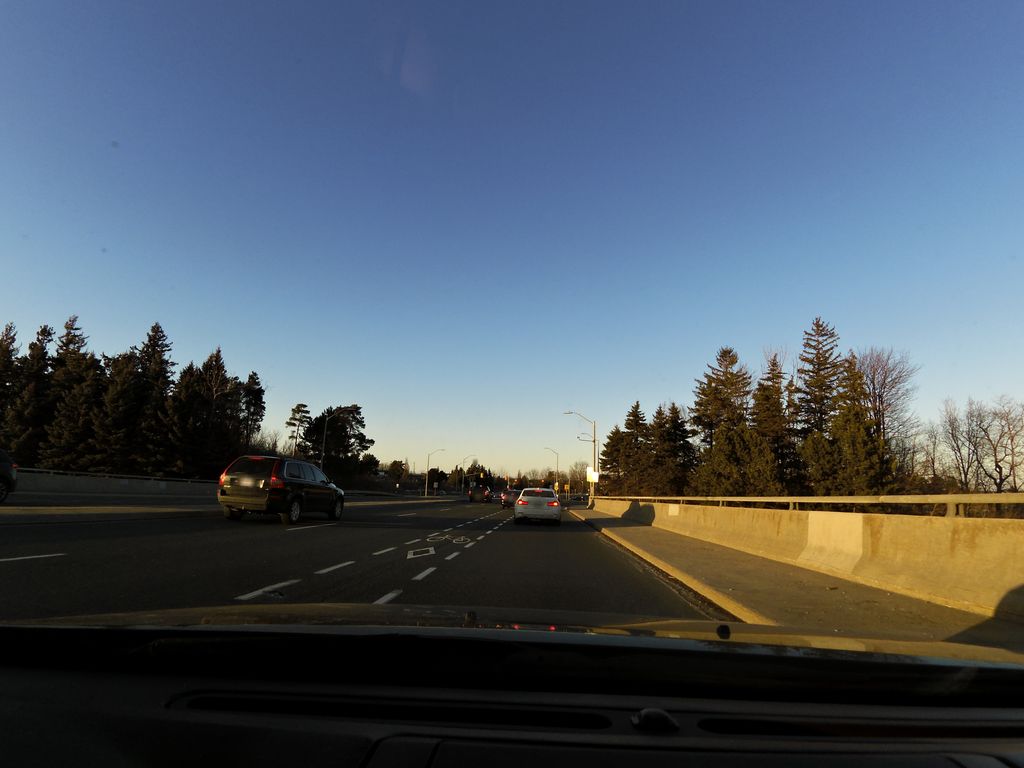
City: hamilton